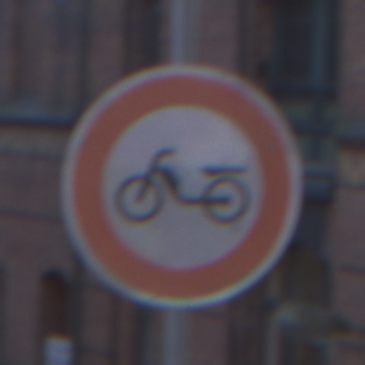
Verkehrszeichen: VerbotMofas
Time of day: SunriseSunset
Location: Outdoor (Urban)
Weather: Clear
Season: NotSpecified
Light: Natural